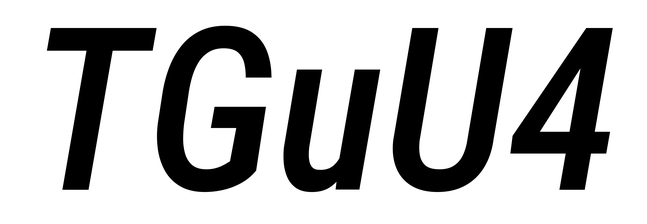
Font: Roboto-Italic_Condensed_Medium_Italic